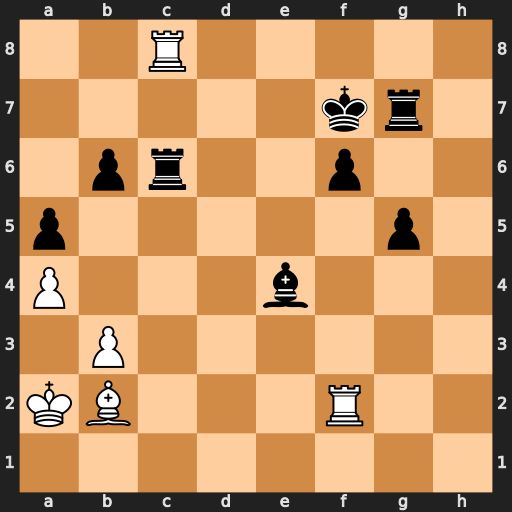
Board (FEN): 2R5/5kr1/1pr2p2/p5p1/P3b3/1P6/KB3R2/8
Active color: w
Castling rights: -
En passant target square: -
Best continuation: Rxc6 Bxc6 Rxf6+